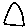
Label: triangle